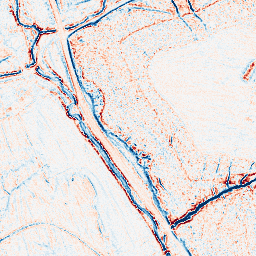
Category: edge_preserving
Decomposition family: anisotropic_diffusion
Decomposition parameters: iterations: 5
kappa: 10
gamma: 0.2
Upsampling method: quartic
Upsampling parameters: scale: 2
Upsampling scale: 2